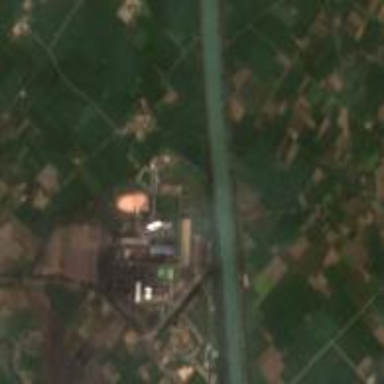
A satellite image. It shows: Coal power plant.